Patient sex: M
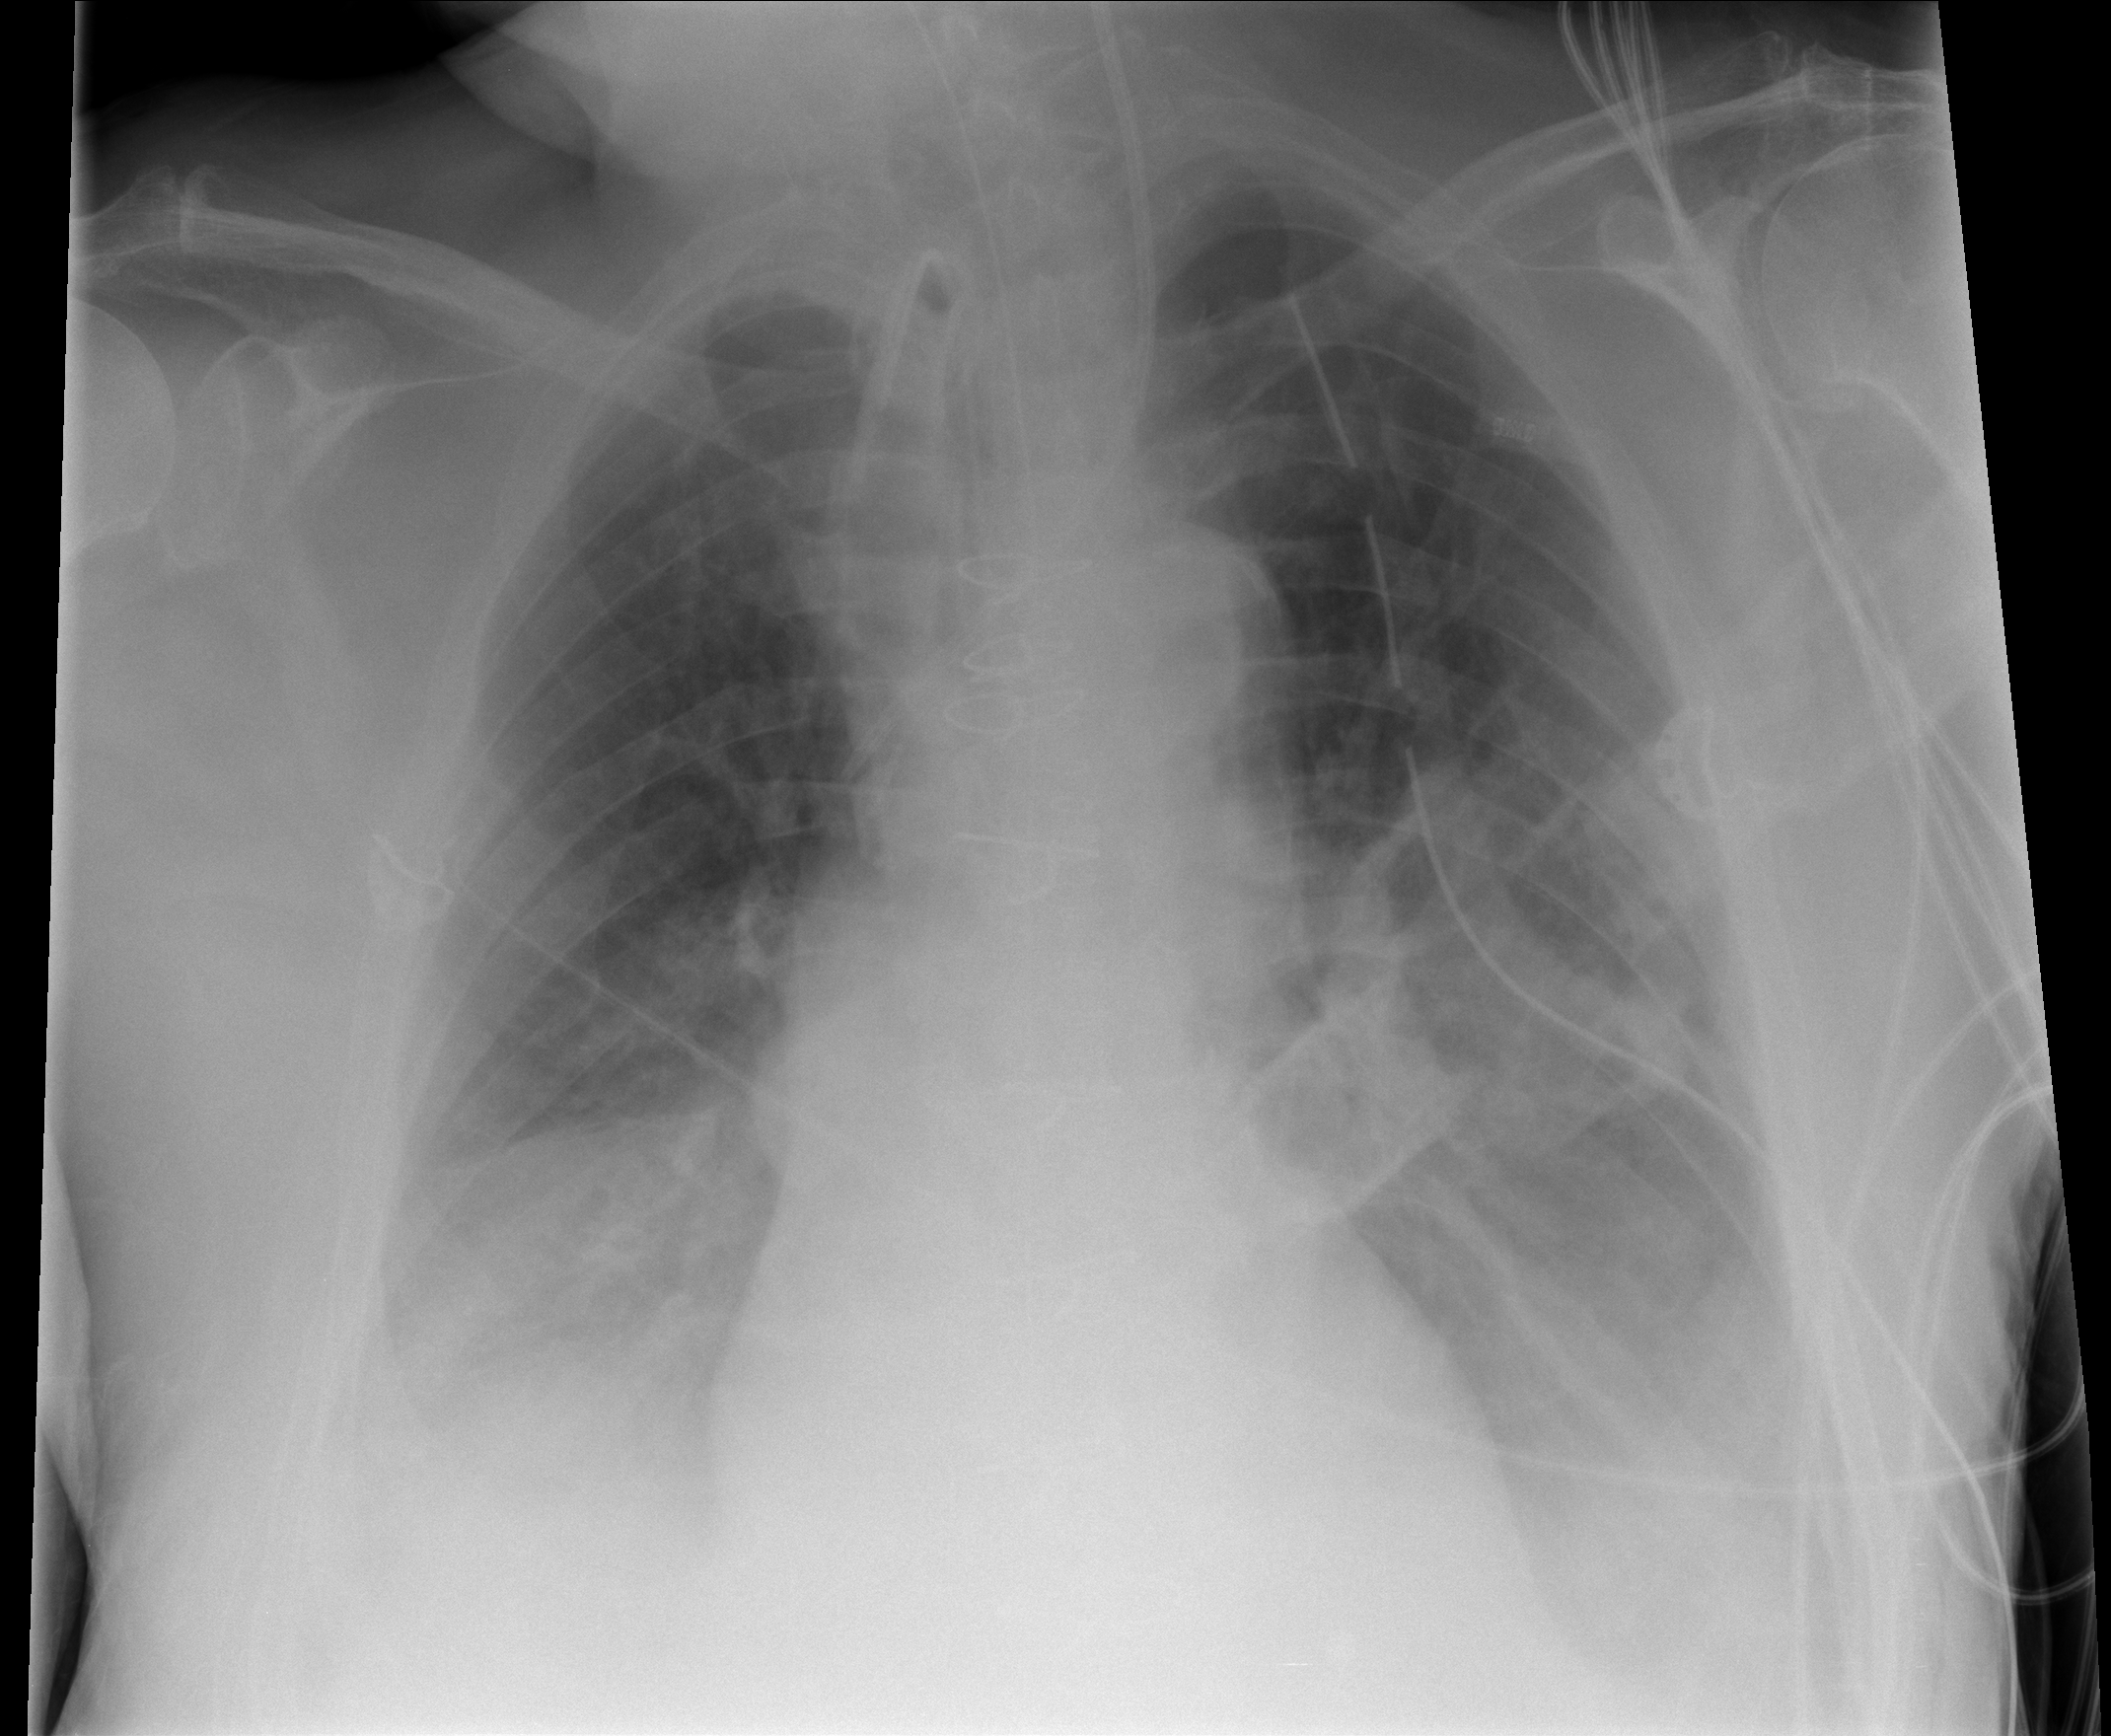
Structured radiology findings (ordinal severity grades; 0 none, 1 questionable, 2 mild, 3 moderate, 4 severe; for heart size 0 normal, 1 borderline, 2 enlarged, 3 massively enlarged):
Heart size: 0
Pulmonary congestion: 2
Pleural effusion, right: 2
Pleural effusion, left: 2
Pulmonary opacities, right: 2
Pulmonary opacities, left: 0
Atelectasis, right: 2
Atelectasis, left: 2